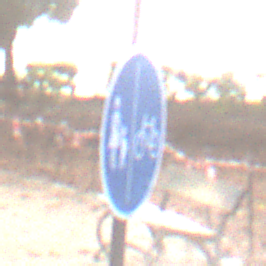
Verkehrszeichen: GetrennterRadUndGehwegRadwegRechts
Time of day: MorningAfternoon
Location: Outdoor (Suburban)
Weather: PartlyCloudy
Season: NotSpecified
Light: Natural